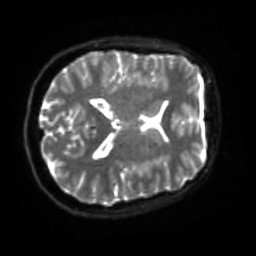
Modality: sbref
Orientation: axial
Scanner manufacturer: siemens
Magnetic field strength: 3 T
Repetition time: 4 s
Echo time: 0.0594 s